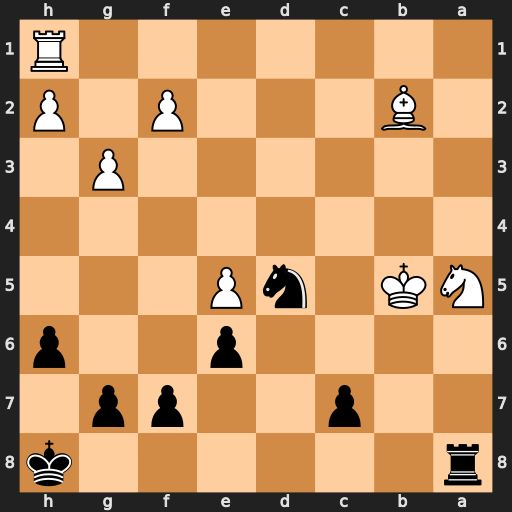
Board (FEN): r6k/2p2pp1/4p2p/NK1nP3/8/6P1/1B3P1P/7R
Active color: b
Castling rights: -
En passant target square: -
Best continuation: Rb8+ Kc5 Rxb2